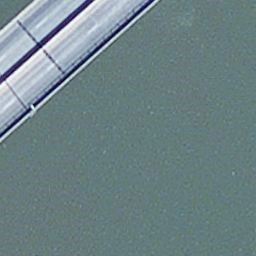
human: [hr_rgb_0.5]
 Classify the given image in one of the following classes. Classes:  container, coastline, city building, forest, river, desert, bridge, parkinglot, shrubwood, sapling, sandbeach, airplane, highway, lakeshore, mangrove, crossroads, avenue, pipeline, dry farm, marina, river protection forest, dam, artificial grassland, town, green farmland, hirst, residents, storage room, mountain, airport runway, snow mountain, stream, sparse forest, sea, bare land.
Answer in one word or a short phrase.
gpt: bridge